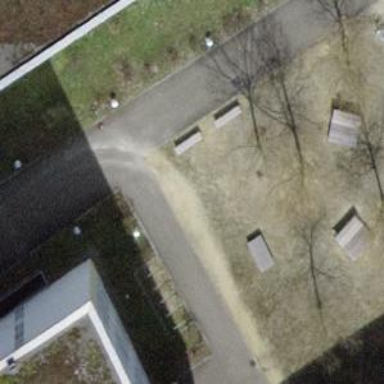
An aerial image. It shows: Bench.